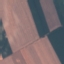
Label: AnnualCrop